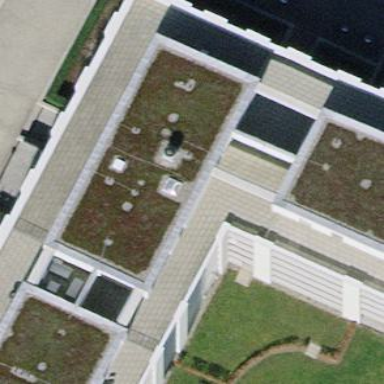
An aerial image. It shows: Flat-roofed apartment building.